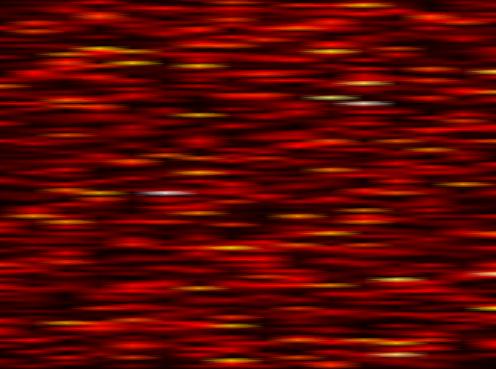
Label: WOLA